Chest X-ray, AP view. Patient: 54 years old, sex M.
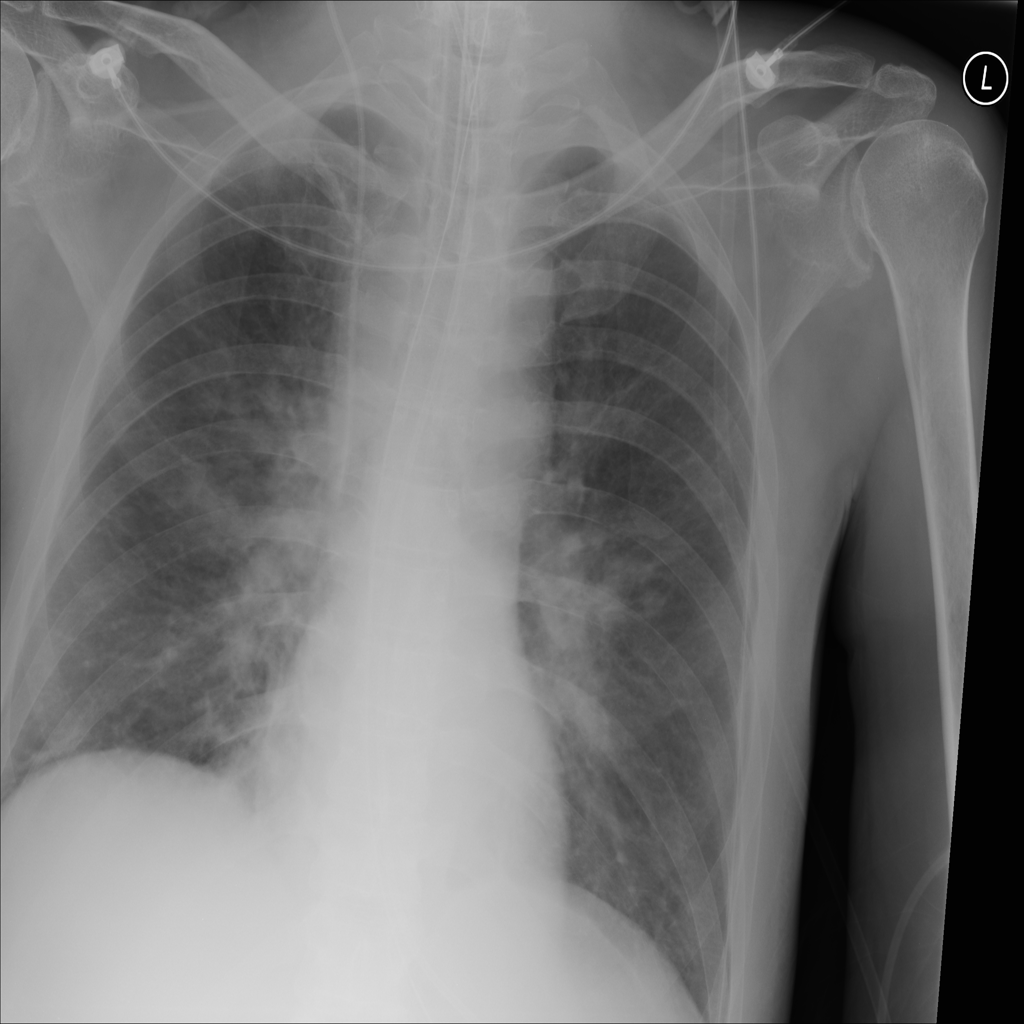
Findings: No Finding